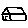
Label: house